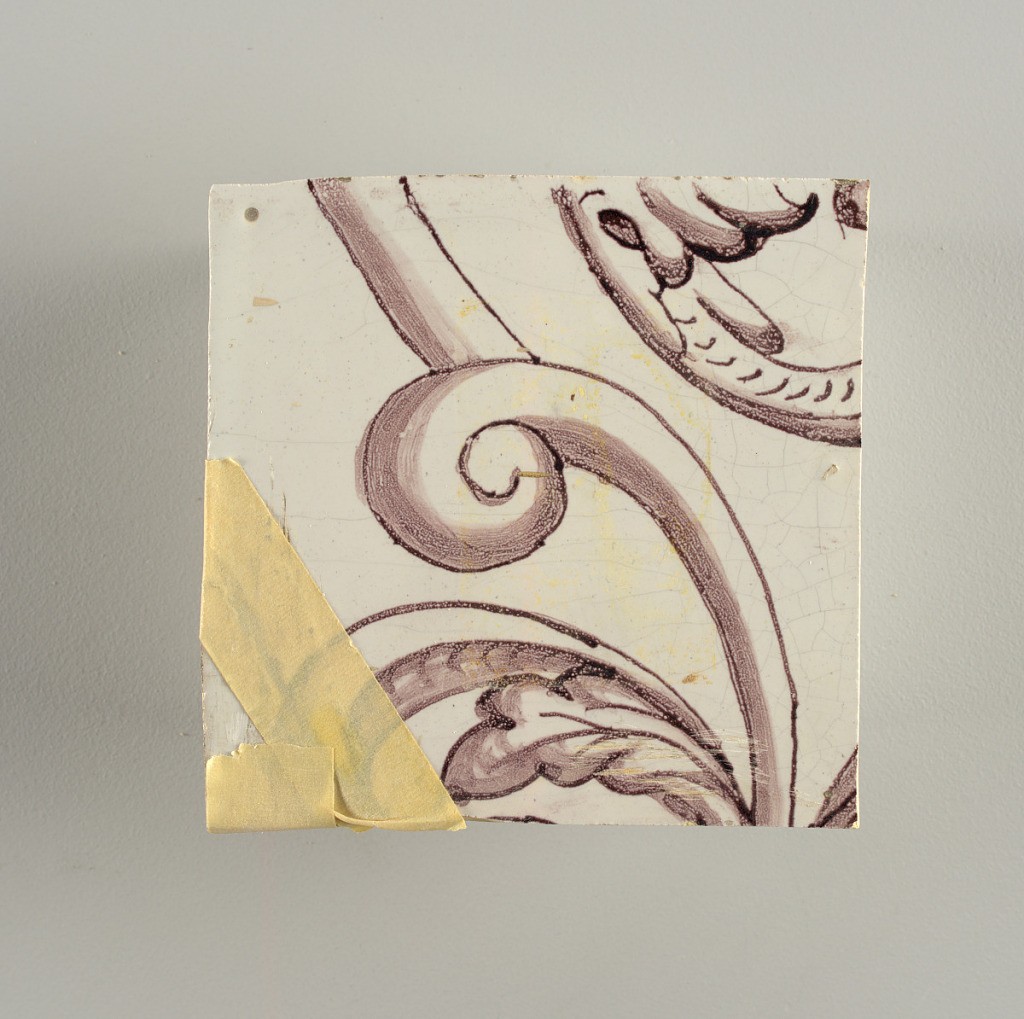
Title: Wall facing
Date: ca. 1725
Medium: Tin-glazed earthenware, underglaze
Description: Horizontal rectangle.  Thirty-seven tiles wide and twenty-one high with opening for door or window nineteen and one-half tiles high and twelve wide.  To left and right of opening, centered canopy above. Left, woman representing Hope, right, a sculputure urn.  Centered above opening, a mascaron.  Arabesque design of foliage.